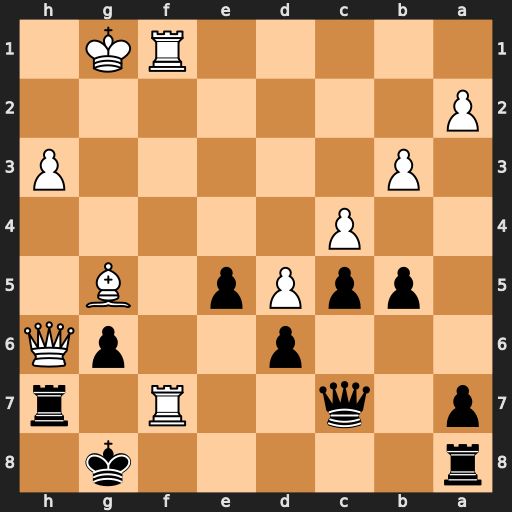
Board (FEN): r5k1/p1q2R1r/3p2pQ/1ppPp1B1/2P5/1P5P/P7/5RK1
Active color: b
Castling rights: -
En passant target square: -
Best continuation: Qxf7 Rxf7 Rxh6